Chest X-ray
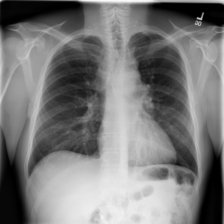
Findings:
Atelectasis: negative
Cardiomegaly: negative
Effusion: negative
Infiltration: negative
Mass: negative
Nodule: positive
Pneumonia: negative
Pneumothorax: negative
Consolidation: negative
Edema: negative
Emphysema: negative
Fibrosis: negative
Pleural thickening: negative
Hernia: negative